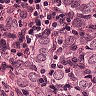
Metastatic tissue present: yes